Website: macys
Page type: cart
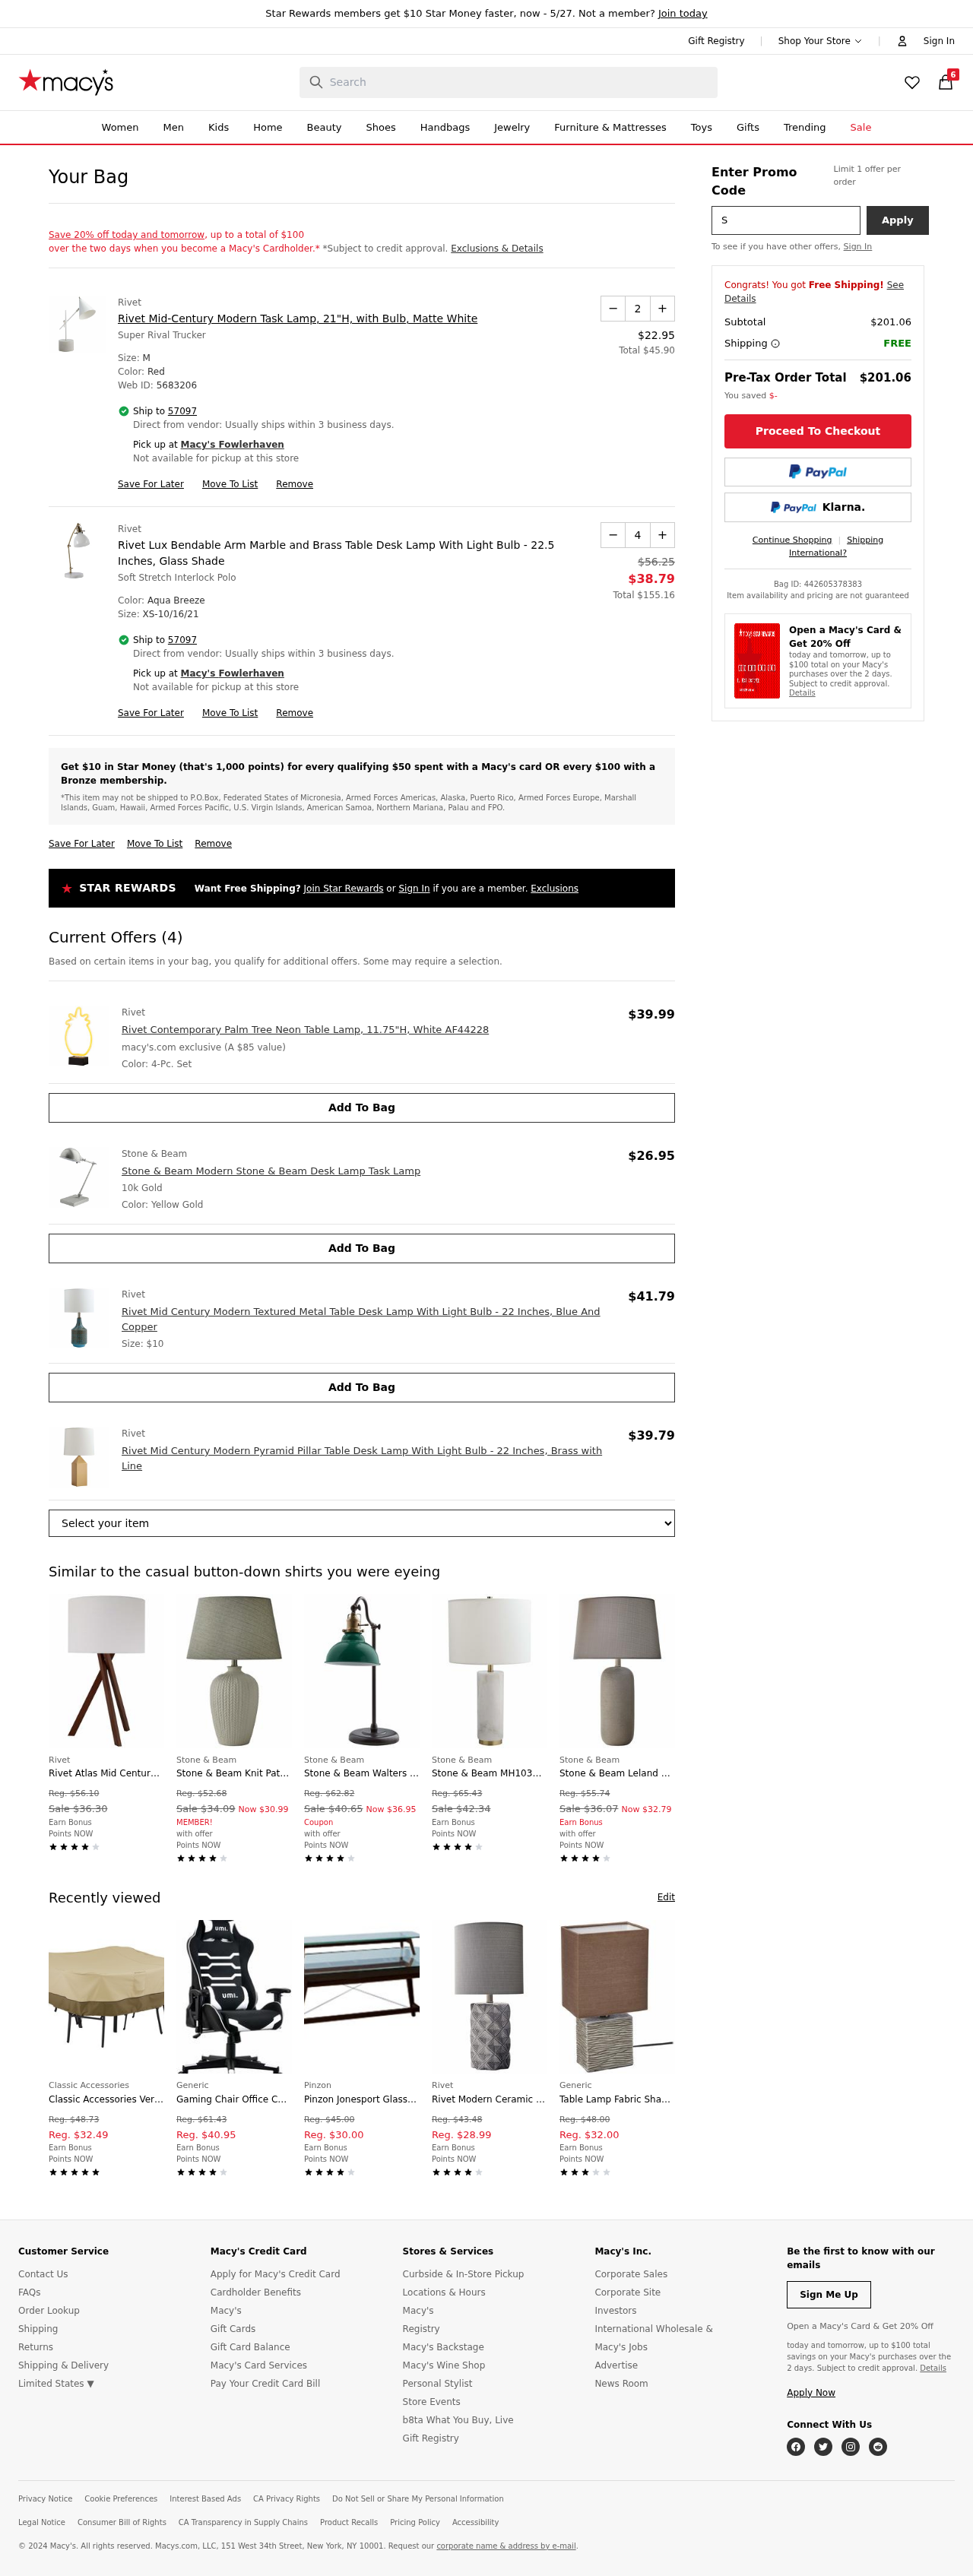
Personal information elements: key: PII_CITY
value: Fowlerhaven
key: PII_POSTCODE
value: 57097
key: PII_PROMO_CODE
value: SAVE28
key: PII_POSTCODE2
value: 57097
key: PII_CITY2
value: Fowlerhaven
Product elements: key: PRODUCT1_BRAND
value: Rivet
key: PRODUCT1_NAME
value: Rivet Mid-Century Modern Task Lamp, 21"H, with Bulb, Matte White
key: PRODUCT1_PRICE
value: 22.95
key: PRODUCT1_QUANTITY
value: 2
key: PRODUCT2_BRAND
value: Rivet
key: PRODUCT2_NAME
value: Rivet Lux Bendable Arm Marble and Brass Table Desk Lamp With Light Bulb - 22.5 Inches, Glass Shade
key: PRODUCT2_PRICE
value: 38.79
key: PRODUCT2_QUANTITY
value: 4
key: PRODUCT3_BRAND
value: Rivet
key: PRODUCT3_NAME
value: Rivet Contemporary Palm Tree Neon Table Lamp, 11.75"H, White AF44228
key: PRODUCT3_PRICE
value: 39.99
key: PRODUCT4_BRAND
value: Stone & Beam
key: PRODUCT4_NAME
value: Stone & Beam Modern Stone & Beam Desk Lamp Task Lamp
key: PRODUCT4_PRICE
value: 26.95
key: PRODUCT5_BRAND
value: Rivet
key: PRODUCT5_NAME
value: Rivet Mid Century Modern Textured Metal Table Desk Lamp With Light Bulb - 22 Inches, Blue And Copper
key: PRODUCT5_PRICE
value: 41.79
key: PRODUCT6_BRAND
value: Rivet
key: PRODUCT6_NAME
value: Rivet Mid Century Modern Pyramid Pillar Table Desk Lamp With Light Bulb - 22 Inches, Brass with Line
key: PRODUCT6_PRICE
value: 39.79
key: PRODUCT1_TOTAL
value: Total $45.90
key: PRODUCT2_ORIGINAL_PRICE
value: $56.25
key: PRODUCT2_TOTAL
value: Total $155.16
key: PRODUCT7_BRAND
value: Rivet
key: PRODUCT7_NAME
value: Rivet Atlas Mid Century Modern Wood Tripod Table Desk Lamp With Light Bulb - 27 Inches, White Shade
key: PRODUCT7_ORIGINAL_PRICE
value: Reg. $56.10
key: PRODUCT7_SALE_PRICE
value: Sale $36.30
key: PRODUCT8_BRAND
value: Stone & Beam
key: PRODUCT8_NAME
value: Stone & Beam Knit Pattern Ceramic Living Room Table Desk Lamp With LED Light Bulb - 18 x 24 Inches,
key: PRODUCT8_ORIGINAL_PRICE
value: Reg. $52.68
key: PRODUCT8_SALE_PRICE
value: Sale $34.09
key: PRODUCT8_PRICE
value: Now $30.99
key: PRODUCT9_BRAND
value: Stone & Beam
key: PRODUCT9_NAME
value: Stone & Beam Walters Vintage Task Table Desk Lamp With LED Light Bulb - 7.6 x 10 x 19.9 Inches, Gree
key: PRODUCT9_ORIGINAL_PRICE
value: Reg. $62.82
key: PRODUCT9_SALE_PRICE
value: Sale $40.65
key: PRODUCT9_PRICE
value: Now $36.95
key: PRODUCT10_BRAND
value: Stone & Beam
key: PRODUCT10_NAME
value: Stone & Beam MH103137 - Rivet Cylinder Lamp - Table, 14" x 14" x 22", Paint+Plating
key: PRODUCT10_ORIGINAL_PRICE
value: Reg. $65.43
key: PRODUCT10_SALE_PRICE
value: Sale $42.34
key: PRODUCT11_BRAND
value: Stone & Beam
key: PRODUCT11_NAME
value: Stone & Beam Leland Modern Textured Table Lamp With Bulb, 24.5"H, Grey
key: PRODUCT11_ORIGINAL_PRICE
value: Reg. $55.74
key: PRODUCT11_SALE_PRICE
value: Sale $36.07
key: PRODUCT11_PRICE
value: Now $32.79
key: PRODUCT12_BRAND
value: Classic Accessories
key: PRODUCT12_NAME
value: Classic Accessories Veranda 55 – 227 – 011501 – Patio Table &amp; Chair Cover – M
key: PRODUCT12_ORIGINAL_PRICE
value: Reg. $48.73
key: PRODUCT12_PRICE
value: Reg. $32.49
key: PRODUCT13_BRAND
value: Generic
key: PRODUCT13_NAME
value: Gaming Chair Office Chair Desk Chair with Rocker Function Gamer Chair Fabric Height Adjustable Swive
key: PRODUCT13_ORIGINAL_PRICE
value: Reg. $61.43
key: PRODUCT13_PRICE
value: Reg. $40.95
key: PRODUCT14_BRAND
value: Pinzon
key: PRODUCT14_NAME
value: Pinzon Jonesport Glasstop Wooden Desk with Hutch, Kona
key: PRODUCT14_ORIGINAL_PRICE
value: Reg. $45.00
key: PRODUCT14_PRICE
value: Reg. $30.00
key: PRODUCT15_BRAND
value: Rivet
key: PRODUCT15_NAME
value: Rivet Modern Ceramic Table Lamp with Geometric-Patterned Base, 22.75" H, Grey
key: PRODUCT15_ORIGINAL_PRICE
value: Reg. $43.48
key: PRODUCT15_PRICE
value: Reg. $28.99
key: PRODUCT16_BRAND
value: Generic
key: PRODUCT16_NAME
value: Table Lamp Fabric Shade with Rectangular Wood Base 11.5 Inches
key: PRODUCT16_ORIGINAL_PRICE
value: Reg. $48.00
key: PRODUCT16_PRICE
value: Reg. $32.00
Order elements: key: ORDER_NUM_ITEMS
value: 6
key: ORDER_SUBTOTAL
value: $201.06
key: ORDER_SUBTOTAL2
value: $201.06
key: ORDER_ID
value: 442605378383
Search elements: key: HEADER_SEARCH
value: Search